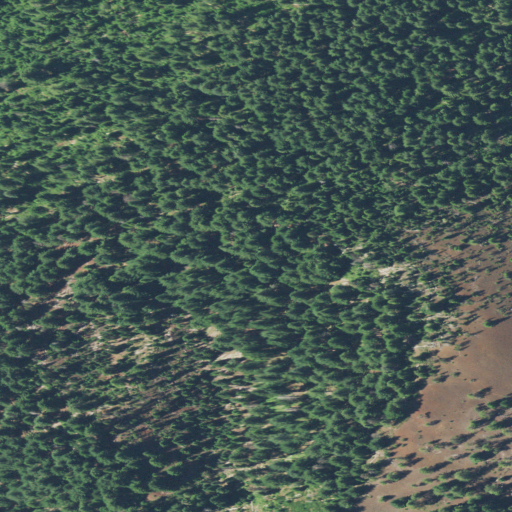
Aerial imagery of crater(s) in Oregon named Nash Crater containing evergreen forest, shrub, and open development